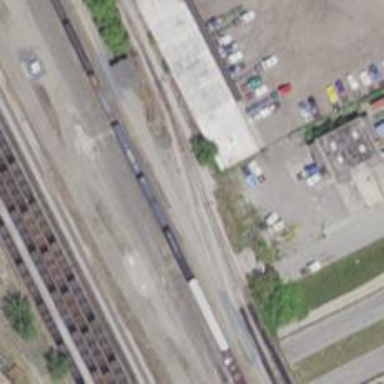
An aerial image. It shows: Railway yard.